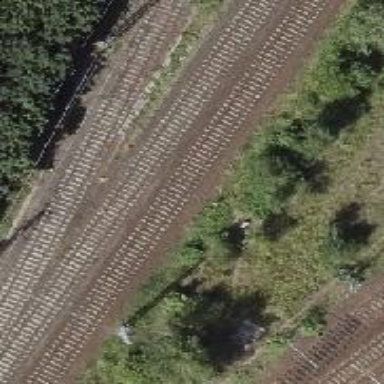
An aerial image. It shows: Railway track with contact line for electrification.